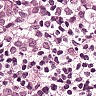
Metastatic tissue present: yes